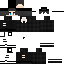
A male human skin with dark skin, wearing brown helmet dressed in a blue hoodie and black pants, featuring a closed mouth.